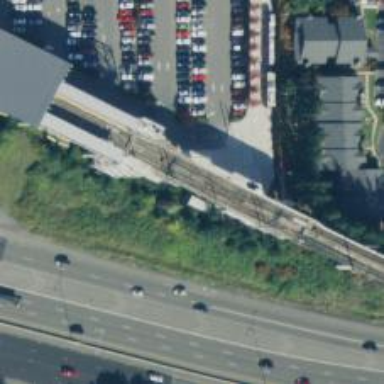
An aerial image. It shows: Bridge for light rail railway electrified with contact line.